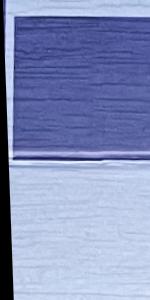
Label: Empty